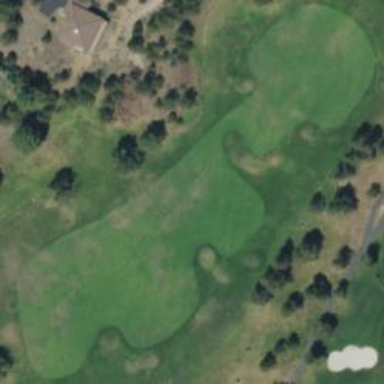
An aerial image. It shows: Grassy area used as driving range for golf.